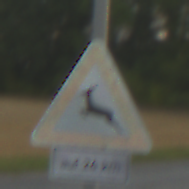
Verkehrszeichen: WildwechselRechts
Zusatzzeichen unten: LaengeEinerStrecke6
Umgebung: Outdoor, RoadRail
Tageszeit: SunriseSunset
Wetter: PartlyCloudy
Licht: Natural
Jahreszeit: NotSpecified
Kontrast: LowContrast